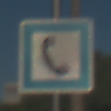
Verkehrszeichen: Fernsprecher
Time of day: MorningAfternoon
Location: Outdoor (Urban)
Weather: Clear
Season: NotSpecified
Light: Natural